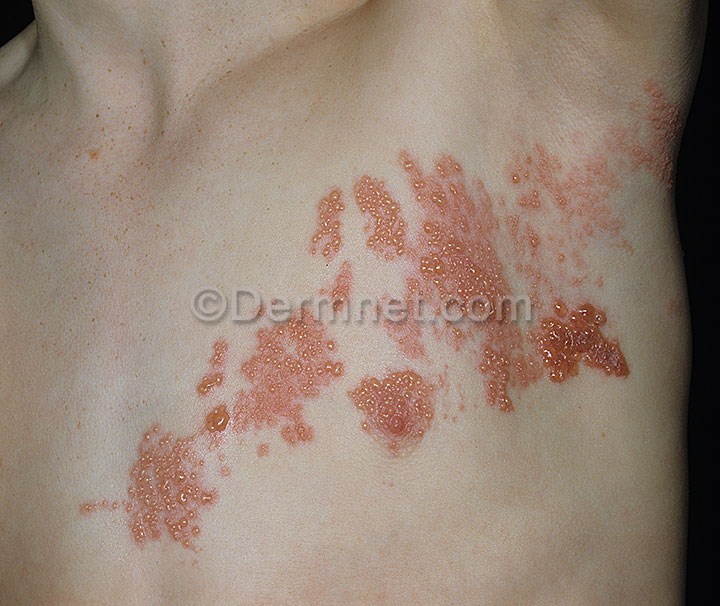
Disease: Warts Molluscum and other Viral Infections